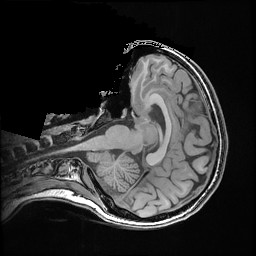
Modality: T1w
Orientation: axial
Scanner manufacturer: ge
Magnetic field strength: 3 T
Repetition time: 0.009184 s
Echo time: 0.00368 s